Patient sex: M
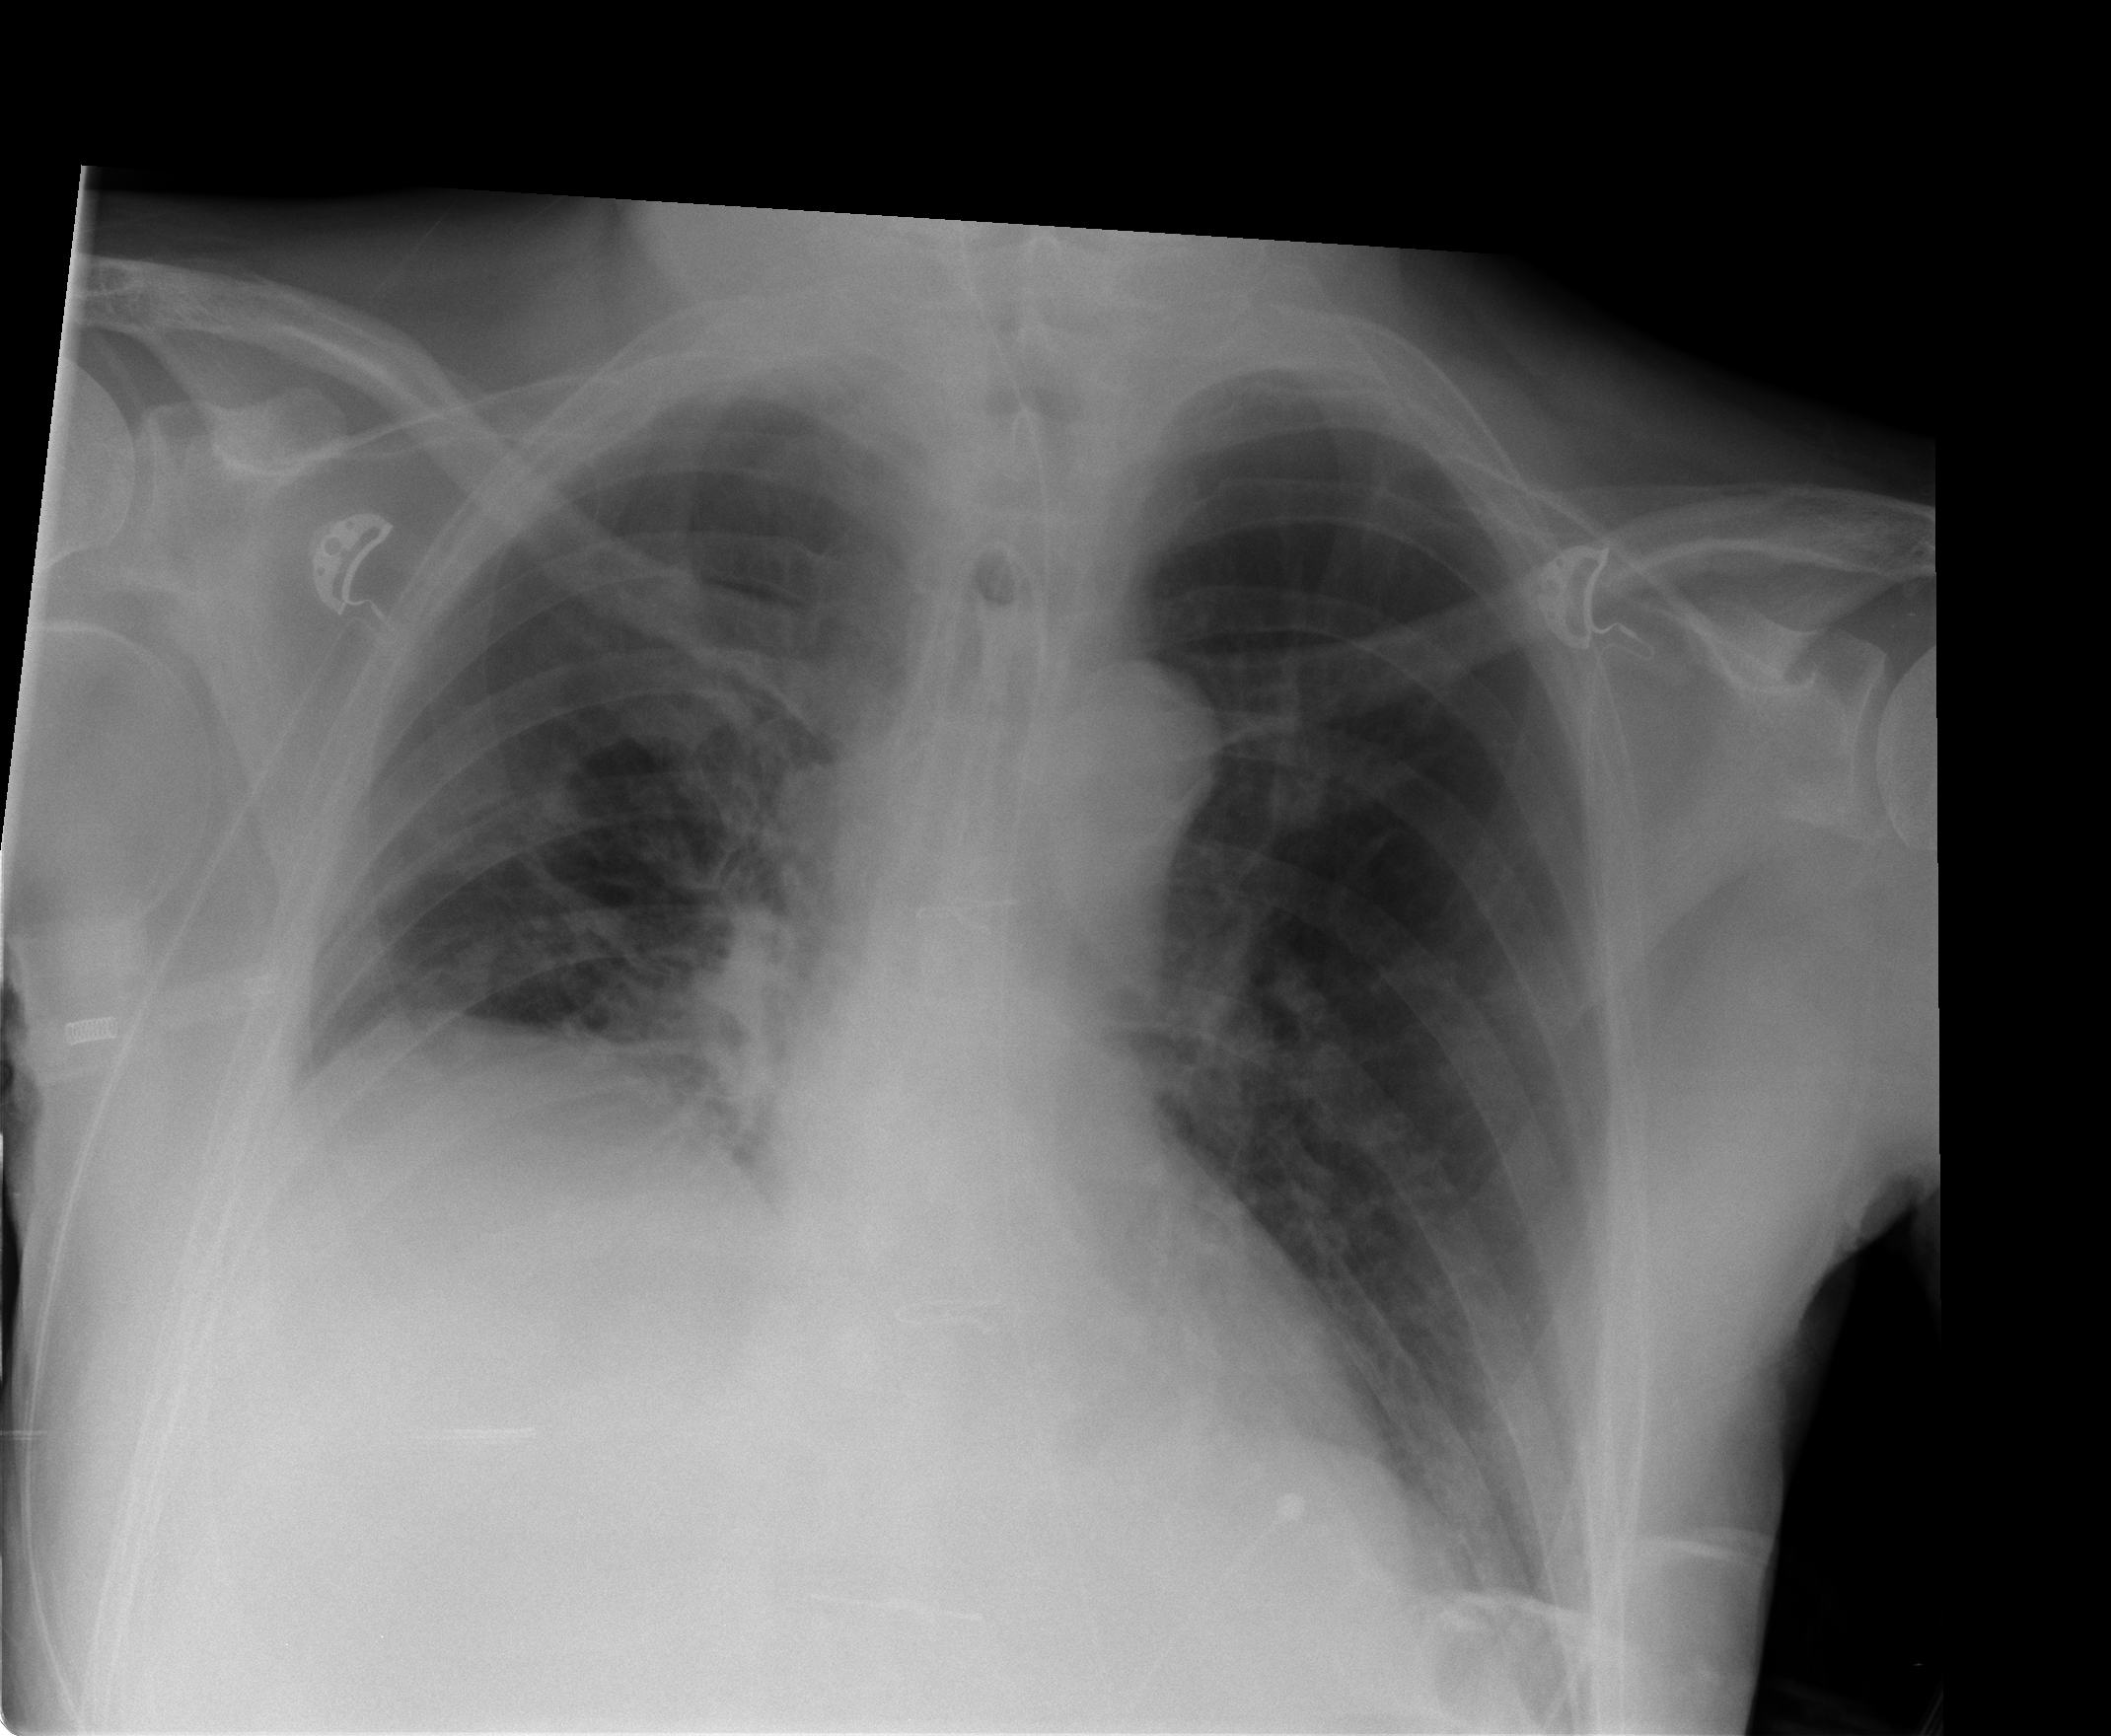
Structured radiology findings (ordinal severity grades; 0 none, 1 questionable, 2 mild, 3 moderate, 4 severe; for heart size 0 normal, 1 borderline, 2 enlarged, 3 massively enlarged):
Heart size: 0
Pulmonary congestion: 0
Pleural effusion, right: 2
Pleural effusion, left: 0
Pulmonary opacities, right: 3
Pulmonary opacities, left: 2
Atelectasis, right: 2
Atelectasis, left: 0